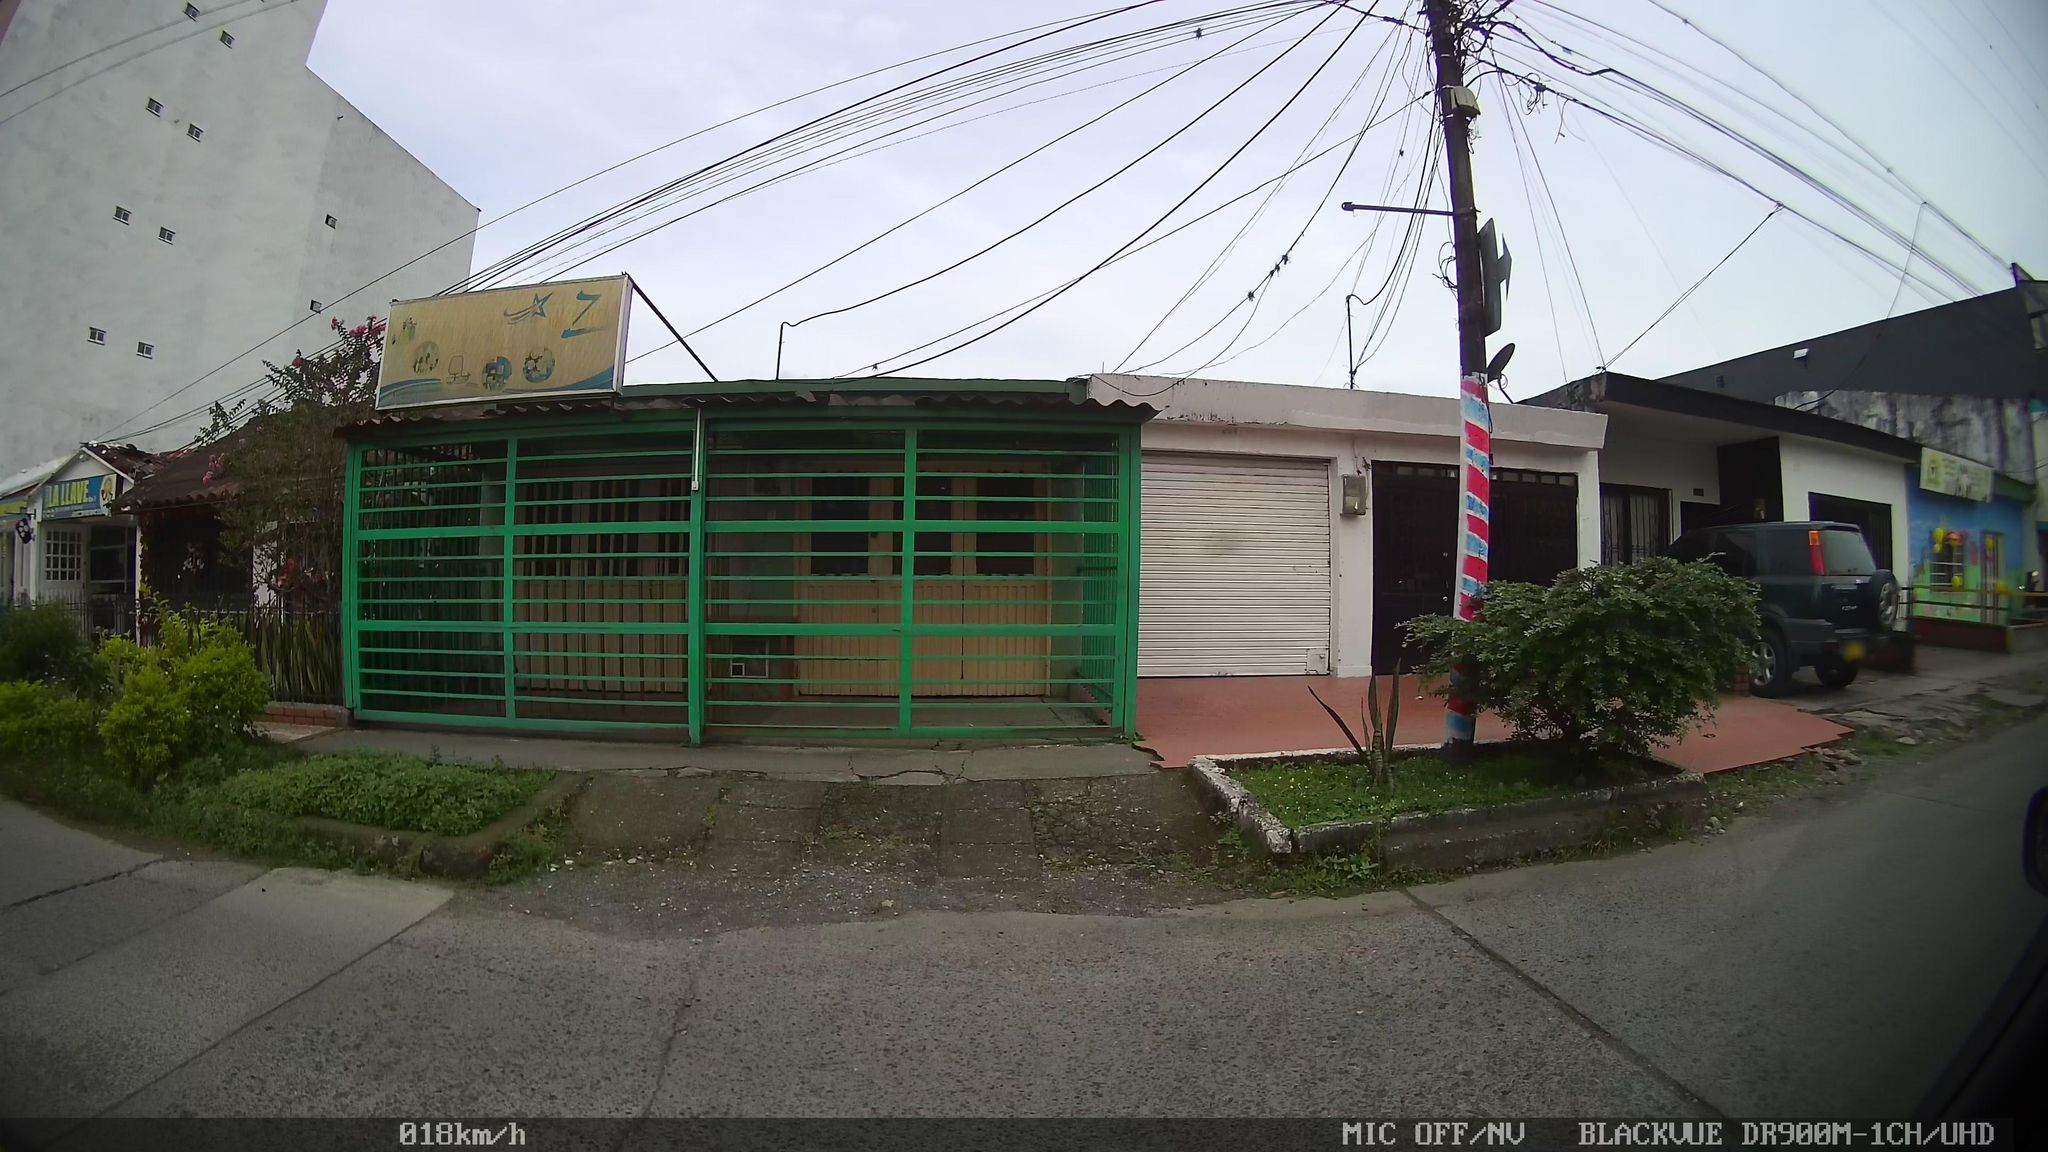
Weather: clear
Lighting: day
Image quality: good
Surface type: driving surface
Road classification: residential
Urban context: urban centre
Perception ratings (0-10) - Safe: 1.24, Lively: 1.9, Beautiful: 5.23, Boring: 3.12, Depressing: 7.08, Wealthy: 2.56